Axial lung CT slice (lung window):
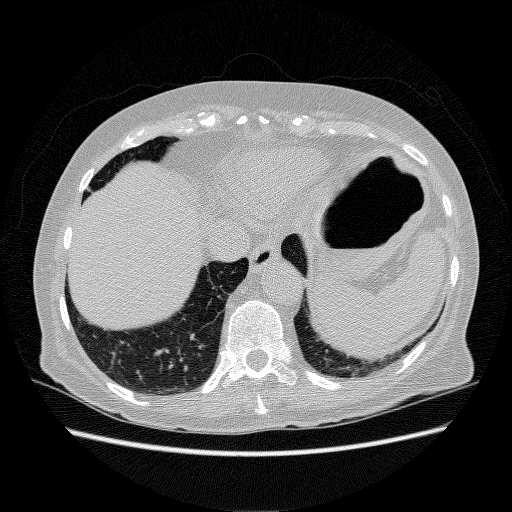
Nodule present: no